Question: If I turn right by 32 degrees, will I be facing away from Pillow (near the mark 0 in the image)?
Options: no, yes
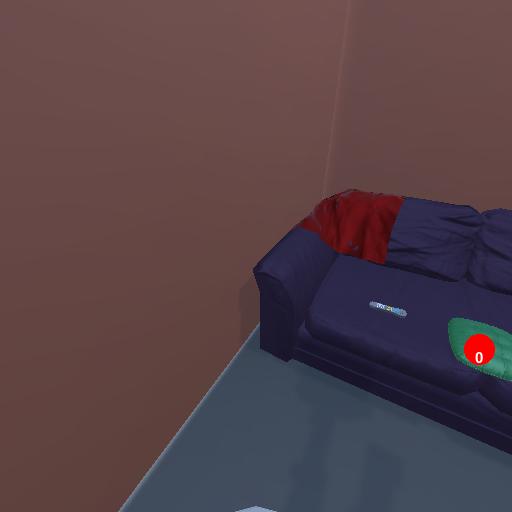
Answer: no